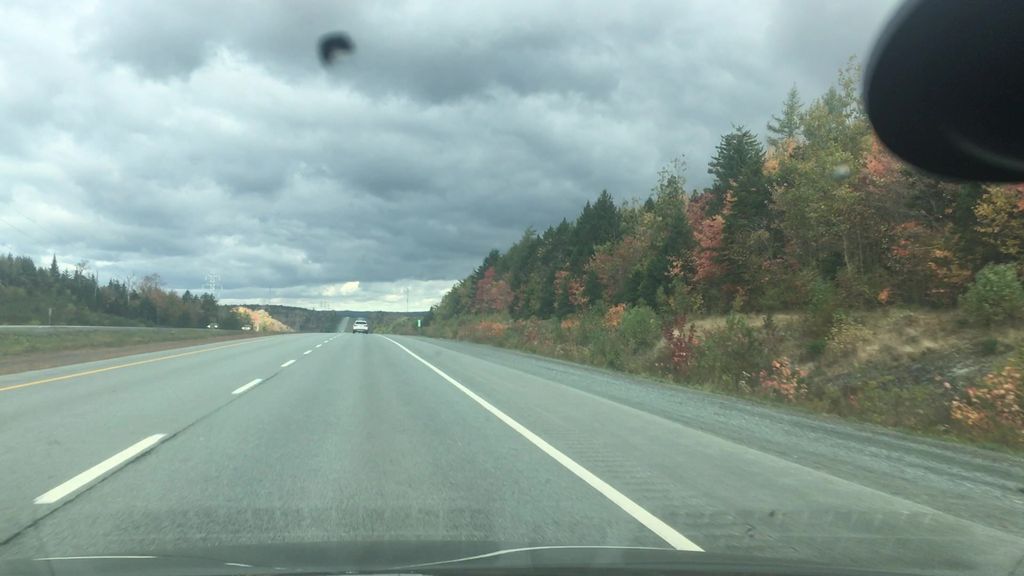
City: halifax